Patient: sex F, age 68
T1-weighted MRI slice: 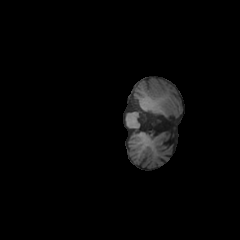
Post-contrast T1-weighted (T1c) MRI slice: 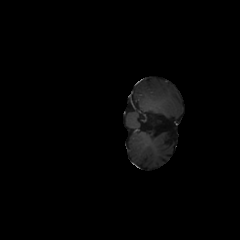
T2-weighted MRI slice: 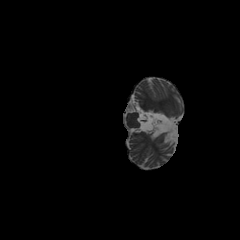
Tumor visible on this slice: no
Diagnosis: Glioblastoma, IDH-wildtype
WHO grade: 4